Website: apple
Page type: payment
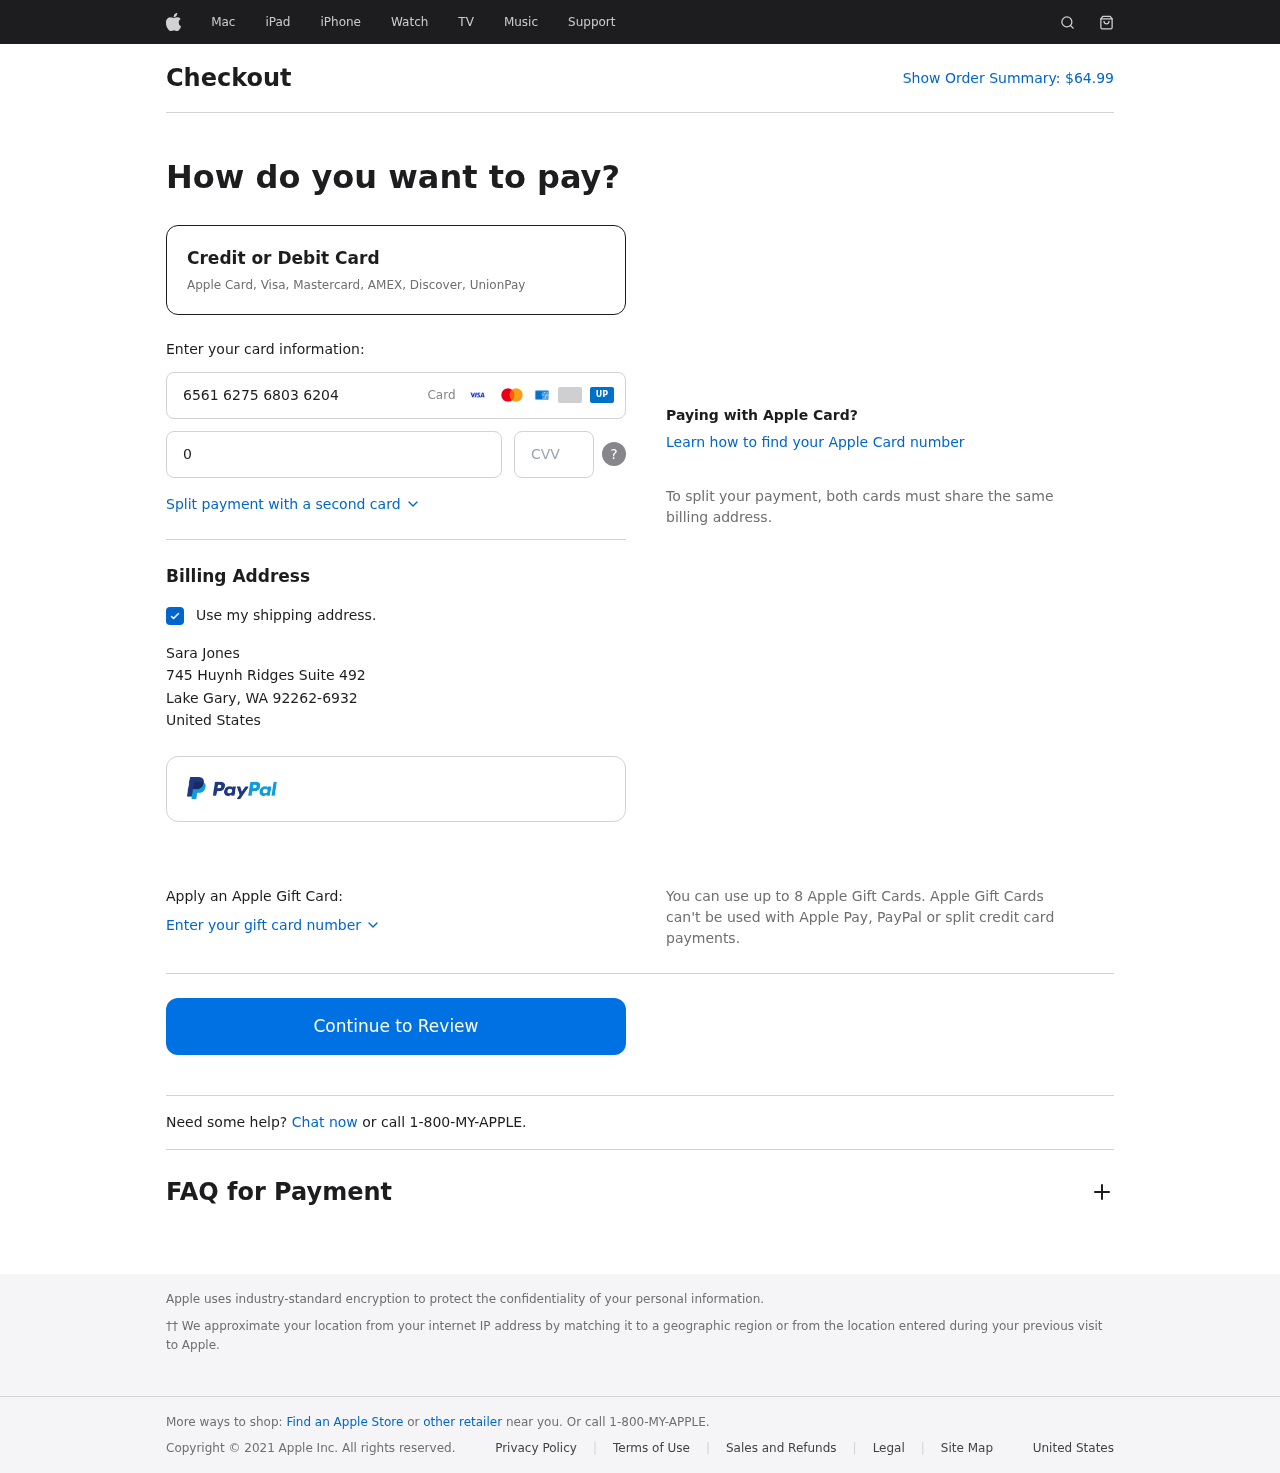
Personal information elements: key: PII_CARD_CVV
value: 928
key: PII_CARD_EXPIRY
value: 04/30
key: PII_CARD_NUMBER
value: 6561 6275 6803 6204
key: PII_CITY
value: Lake Gary
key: PII_COUNTRY
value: United States
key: PII_FULLNAME
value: Sara Jones
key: PII_POSTCODE_FULL
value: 92262-6932
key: PII_STATE_ABBR
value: WA
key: PII_STREET
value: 745 Huynh Ridges Suite 492
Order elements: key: ORDER_TOTAL
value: $64.99